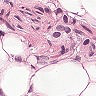
Metastatic tissue present: yes